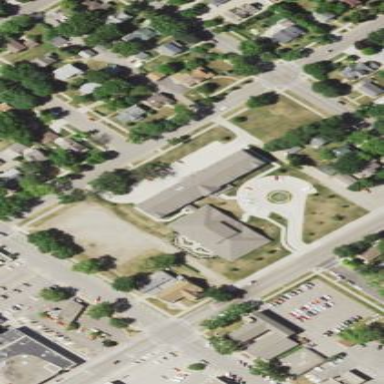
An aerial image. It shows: Nursing home building.